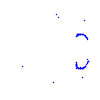
Particle: kaon